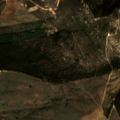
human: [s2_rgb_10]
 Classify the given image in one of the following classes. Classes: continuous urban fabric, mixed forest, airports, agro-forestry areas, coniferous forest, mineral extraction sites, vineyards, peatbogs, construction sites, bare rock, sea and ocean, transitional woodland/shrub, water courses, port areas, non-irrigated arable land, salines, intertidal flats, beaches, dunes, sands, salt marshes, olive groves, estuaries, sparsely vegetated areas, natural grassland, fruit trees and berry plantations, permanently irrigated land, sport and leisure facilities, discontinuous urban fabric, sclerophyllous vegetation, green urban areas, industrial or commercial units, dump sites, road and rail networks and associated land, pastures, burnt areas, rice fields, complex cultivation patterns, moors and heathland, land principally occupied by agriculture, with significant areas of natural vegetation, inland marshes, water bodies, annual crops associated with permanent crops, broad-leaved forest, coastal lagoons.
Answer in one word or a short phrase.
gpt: non-irrigated arable land, broad-leaved forest, transitional woodland/shrub